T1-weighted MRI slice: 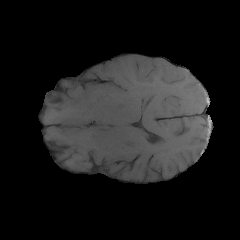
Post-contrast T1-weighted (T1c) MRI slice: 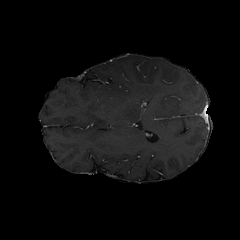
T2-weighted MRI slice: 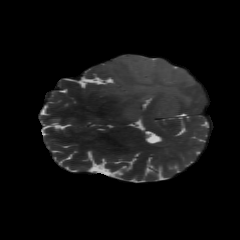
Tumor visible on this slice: yes